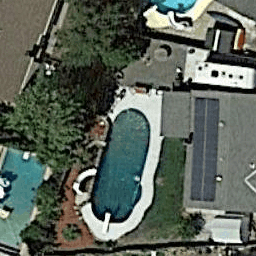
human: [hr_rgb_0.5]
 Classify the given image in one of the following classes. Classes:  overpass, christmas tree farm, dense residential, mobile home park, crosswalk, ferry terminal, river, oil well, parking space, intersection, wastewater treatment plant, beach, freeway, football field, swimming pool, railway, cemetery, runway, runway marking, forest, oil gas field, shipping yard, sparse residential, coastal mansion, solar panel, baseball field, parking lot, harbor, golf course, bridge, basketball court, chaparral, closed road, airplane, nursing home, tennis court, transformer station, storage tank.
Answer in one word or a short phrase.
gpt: swimming pool